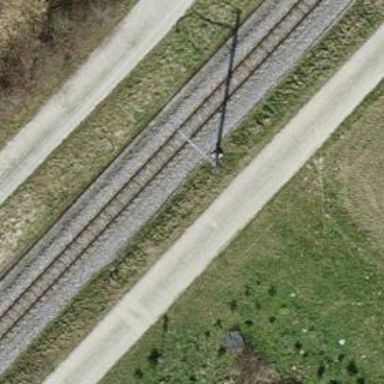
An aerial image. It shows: Narrow-gauge railway track with 1 electrified contact line.